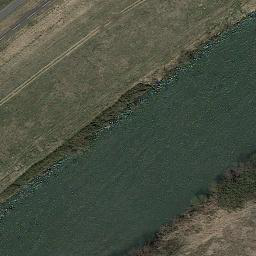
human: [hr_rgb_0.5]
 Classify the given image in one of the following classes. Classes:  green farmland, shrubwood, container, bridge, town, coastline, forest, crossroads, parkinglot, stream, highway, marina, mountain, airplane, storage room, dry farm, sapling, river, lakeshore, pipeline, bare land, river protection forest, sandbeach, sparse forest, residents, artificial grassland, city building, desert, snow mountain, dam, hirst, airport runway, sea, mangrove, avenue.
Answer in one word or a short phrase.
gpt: river